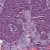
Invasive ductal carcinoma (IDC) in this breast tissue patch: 1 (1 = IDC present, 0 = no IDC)